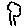
Label: tree